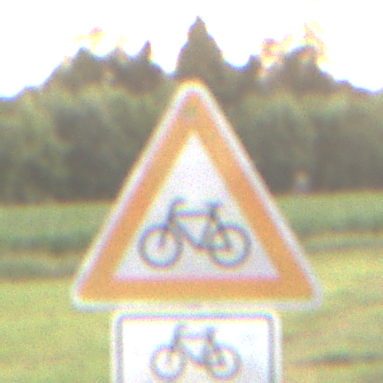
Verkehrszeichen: RadverkehrRechts
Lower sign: RichtungsangabeDurchPfeile9
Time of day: SunriseSunset
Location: Outdoor (Nature)
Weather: Clear
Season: NotSpecified
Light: Natural